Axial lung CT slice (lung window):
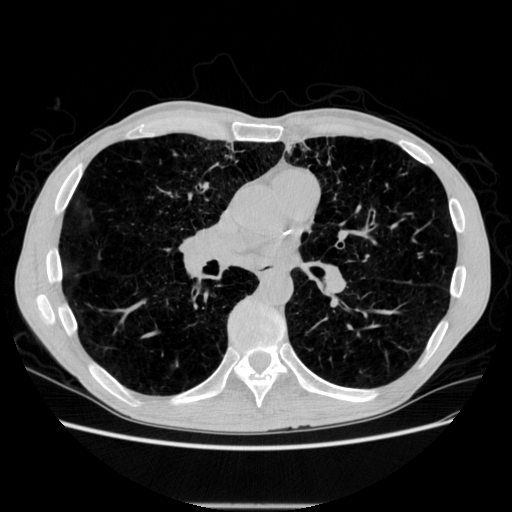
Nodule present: no